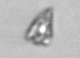
Label: Pyramimonas_longicauda